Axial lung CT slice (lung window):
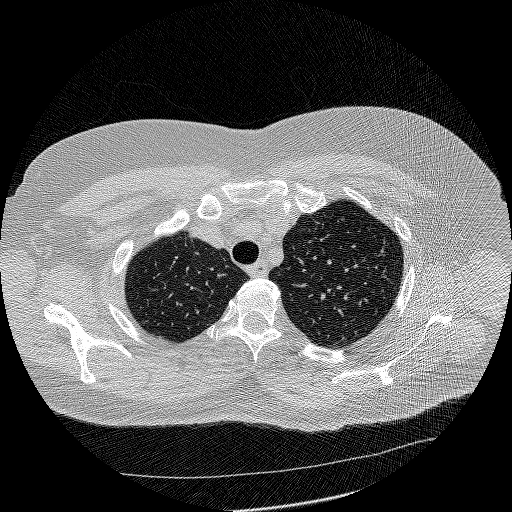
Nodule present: no